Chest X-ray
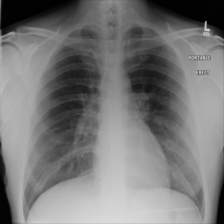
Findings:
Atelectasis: negative
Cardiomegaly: negative
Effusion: negative
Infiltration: negative
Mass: negative
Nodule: negative
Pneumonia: negative
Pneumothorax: negative
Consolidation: negative
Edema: negative
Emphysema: negative
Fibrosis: negative
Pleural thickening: negative
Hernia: negative